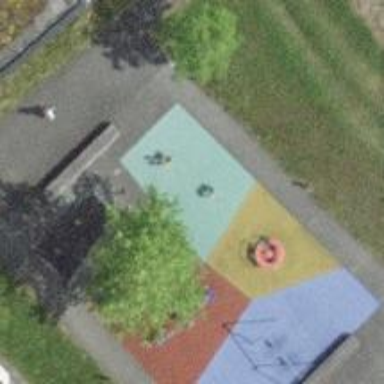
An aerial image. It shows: Playground area for leisure land.